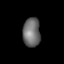
Tissue: lung
Cell type: T cells
Senescence score: 0.546
Nuclear area (px): 500
Mean DAPI intensity: 108.644